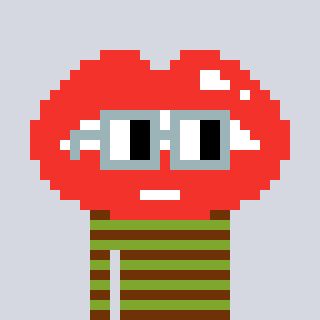
a pixel art character with square dark gray glasses, a lips-shaped head and a slimegreen-colored body on a cool background